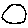
Label: circle